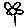
Label: flower